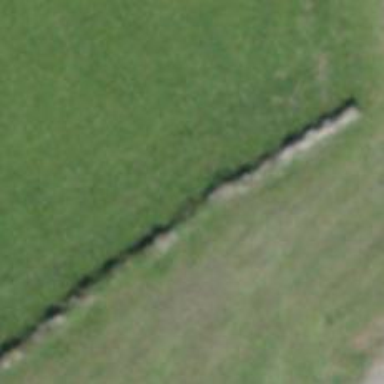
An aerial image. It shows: Dry stone wall barrier.